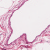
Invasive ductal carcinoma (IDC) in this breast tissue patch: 0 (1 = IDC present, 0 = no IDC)